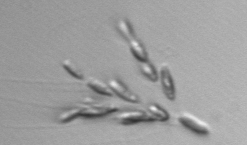
Label: Dinobryon